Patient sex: F
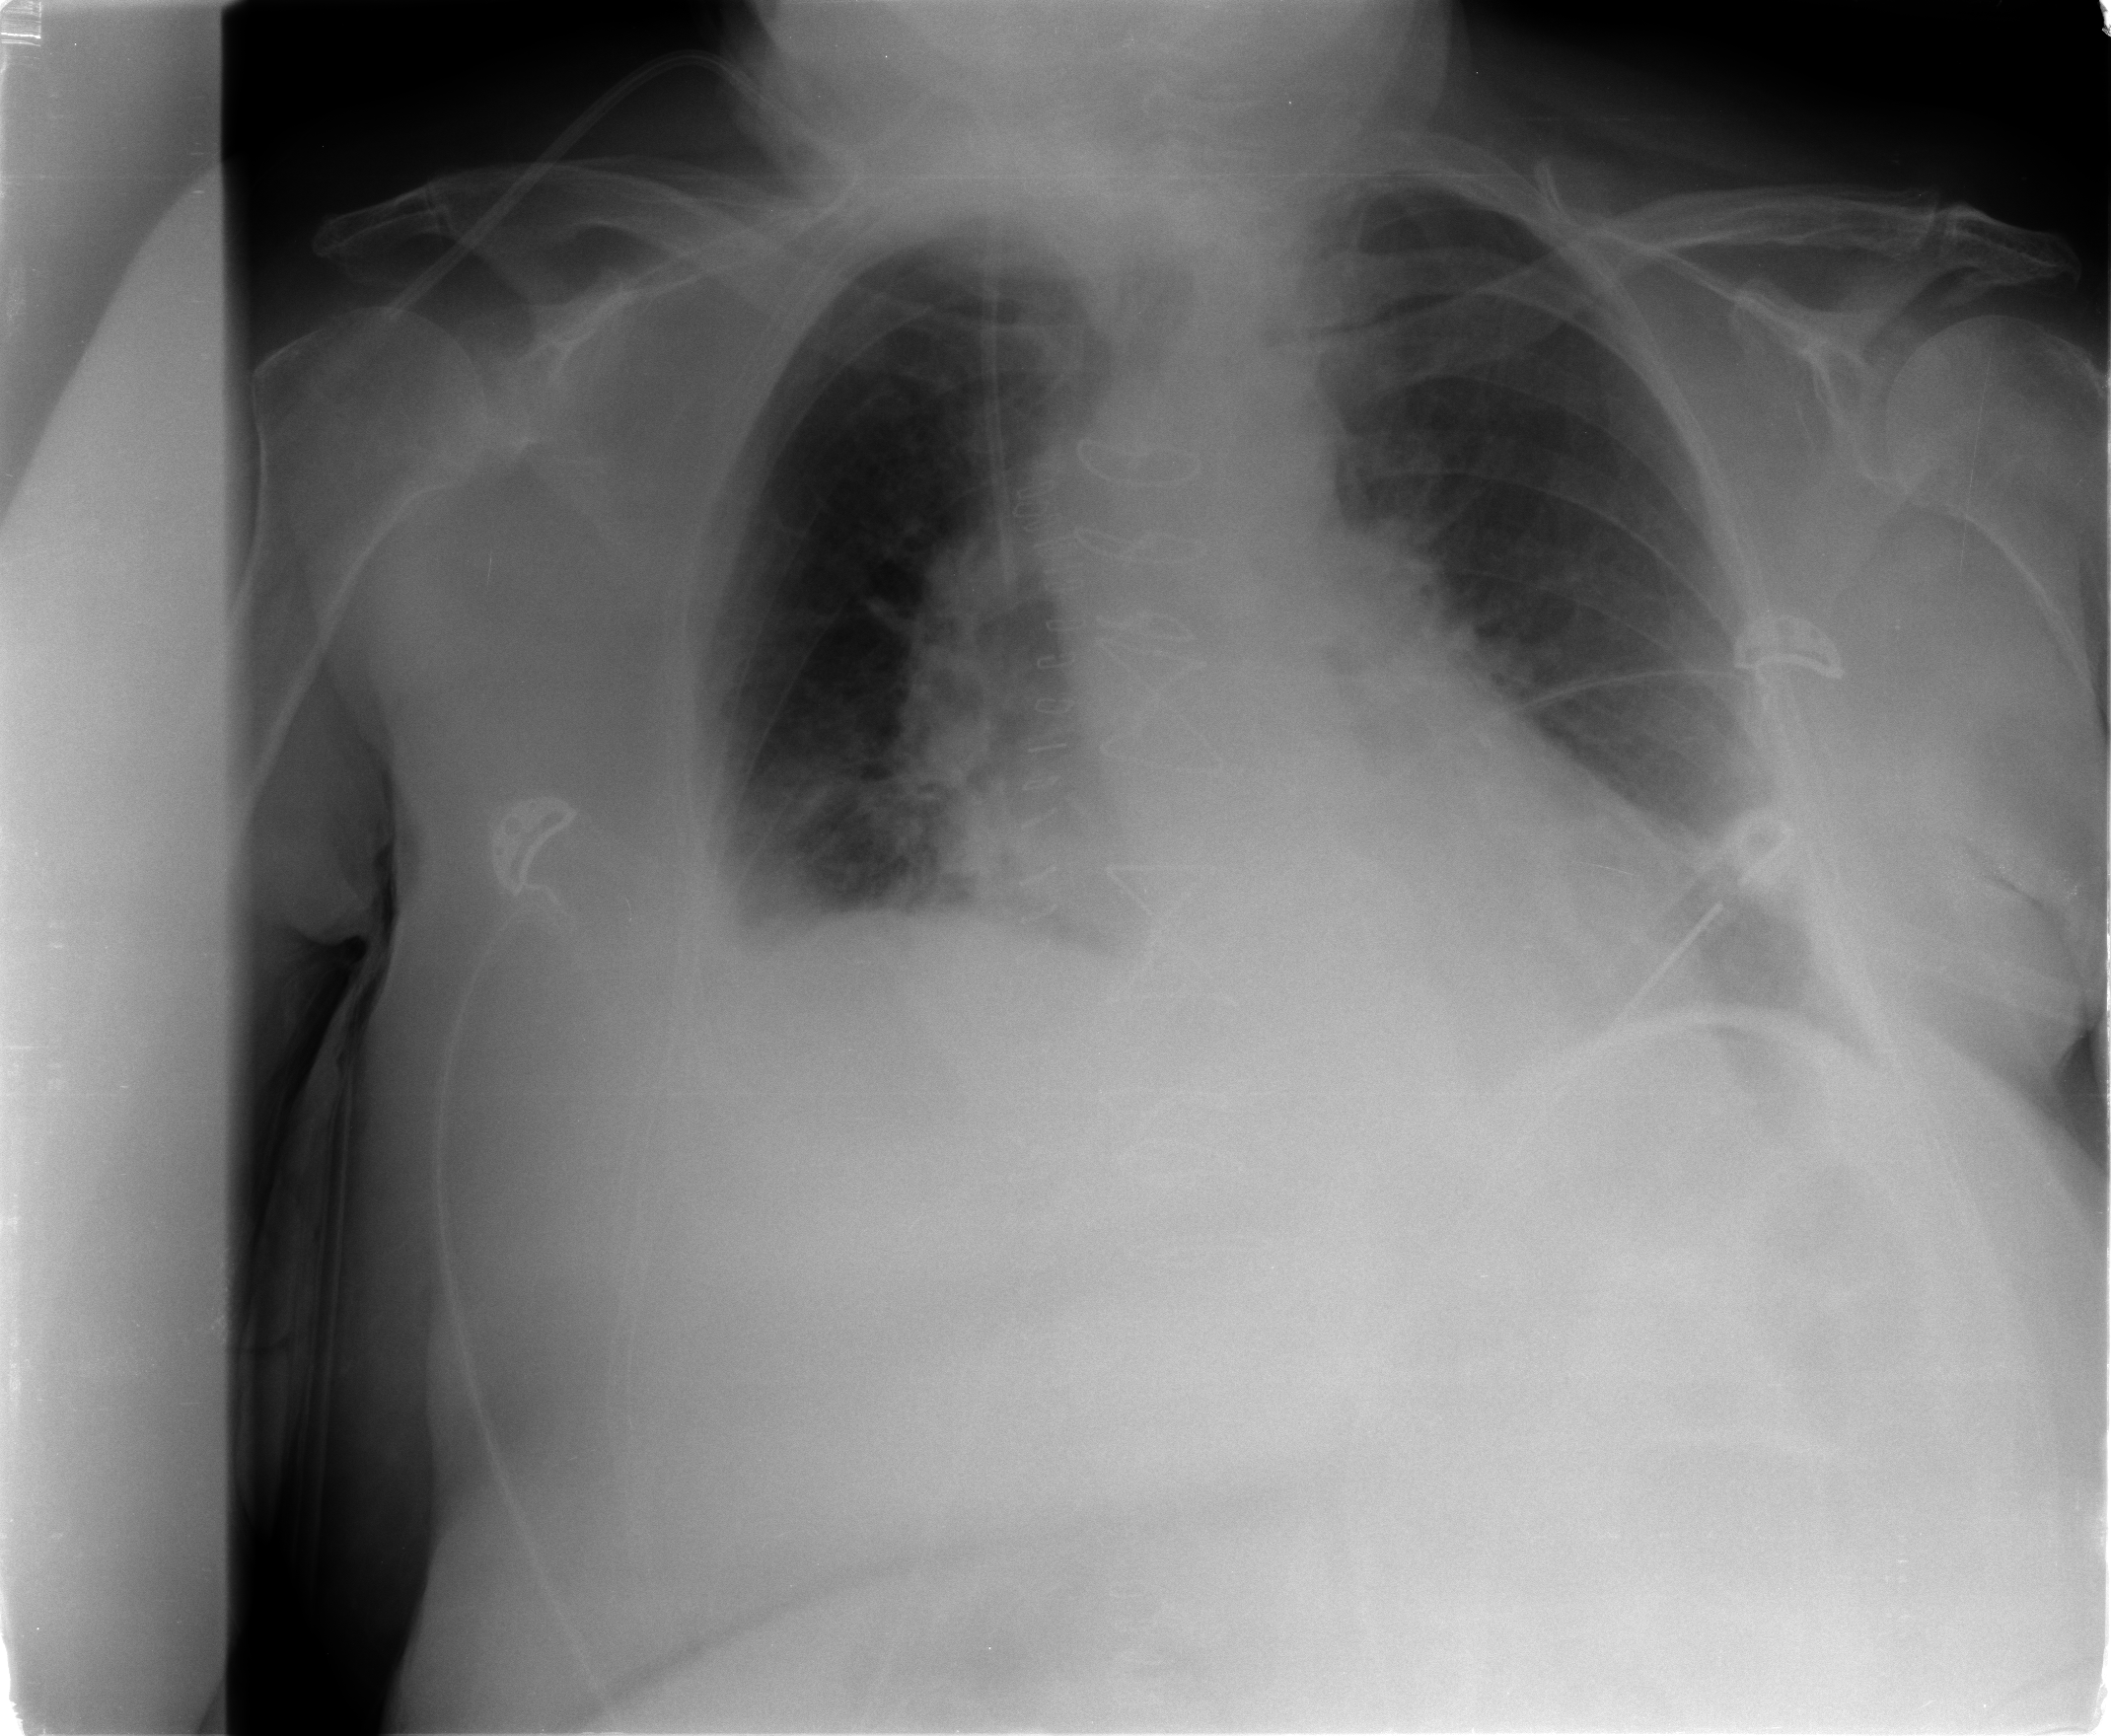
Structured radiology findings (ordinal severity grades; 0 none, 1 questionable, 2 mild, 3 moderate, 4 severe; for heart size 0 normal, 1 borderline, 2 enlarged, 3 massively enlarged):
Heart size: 2
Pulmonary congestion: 2
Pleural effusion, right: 2
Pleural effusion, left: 0
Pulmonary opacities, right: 2
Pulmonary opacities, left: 0
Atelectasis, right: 1
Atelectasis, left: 2